Field crop: tomato
Growth stage: 1
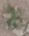
Species: solanum